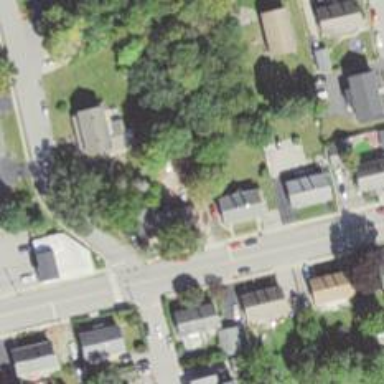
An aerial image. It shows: Residential driveway.